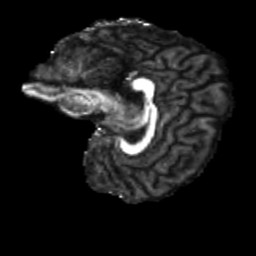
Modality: FA
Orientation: sagittal
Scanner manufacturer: siemens
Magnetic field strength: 3 T
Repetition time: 4 s
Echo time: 0.0594 s